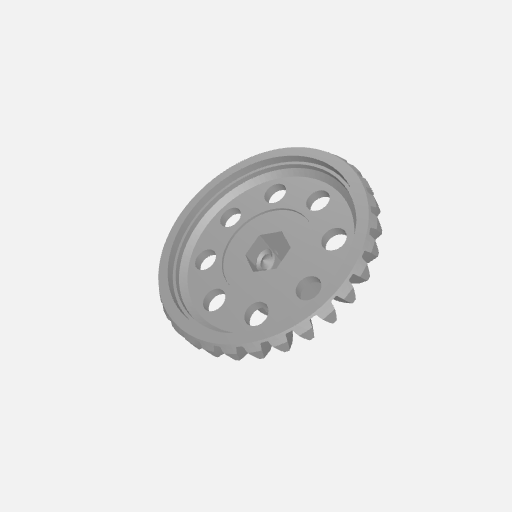
Part: MiterGearFlat